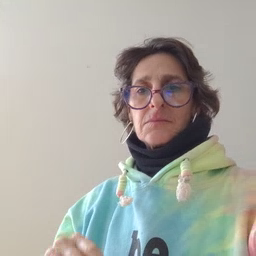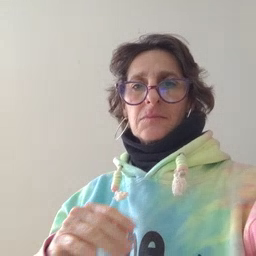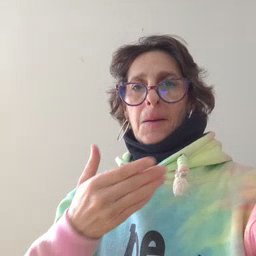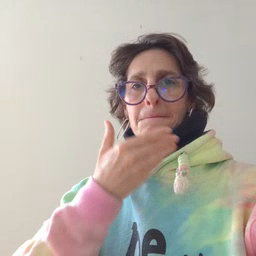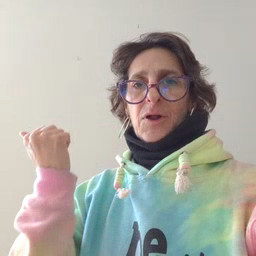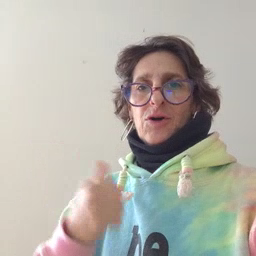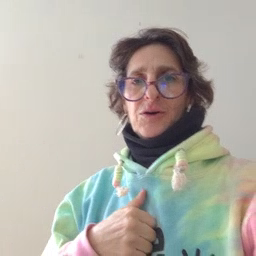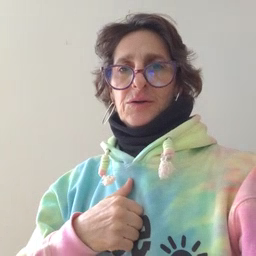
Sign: better